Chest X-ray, AP view. Patient: 54 years old, sex F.
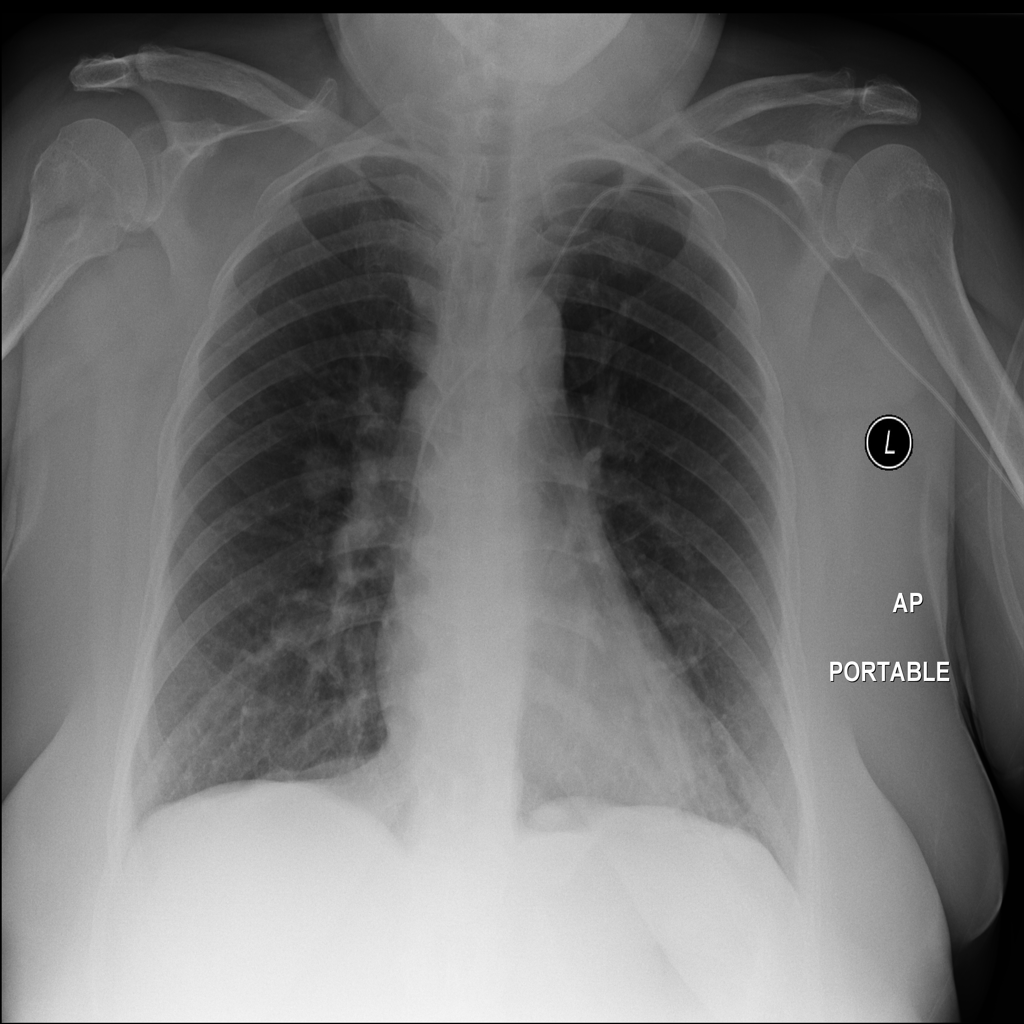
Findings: Mass